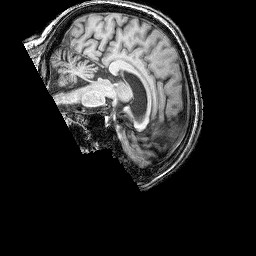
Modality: T1w
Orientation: sagittal
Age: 75
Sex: female
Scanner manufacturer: siemens
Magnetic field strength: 3 T
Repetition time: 2.25 s
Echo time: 0.00411 s